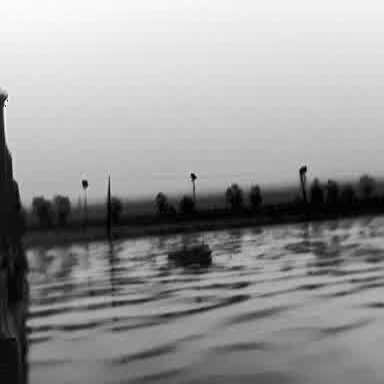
There is a container_ship in the infrared image.